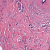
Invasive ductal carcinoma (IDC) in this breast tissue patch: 0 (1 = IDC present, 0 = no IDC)